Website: lowes
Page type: billing-address
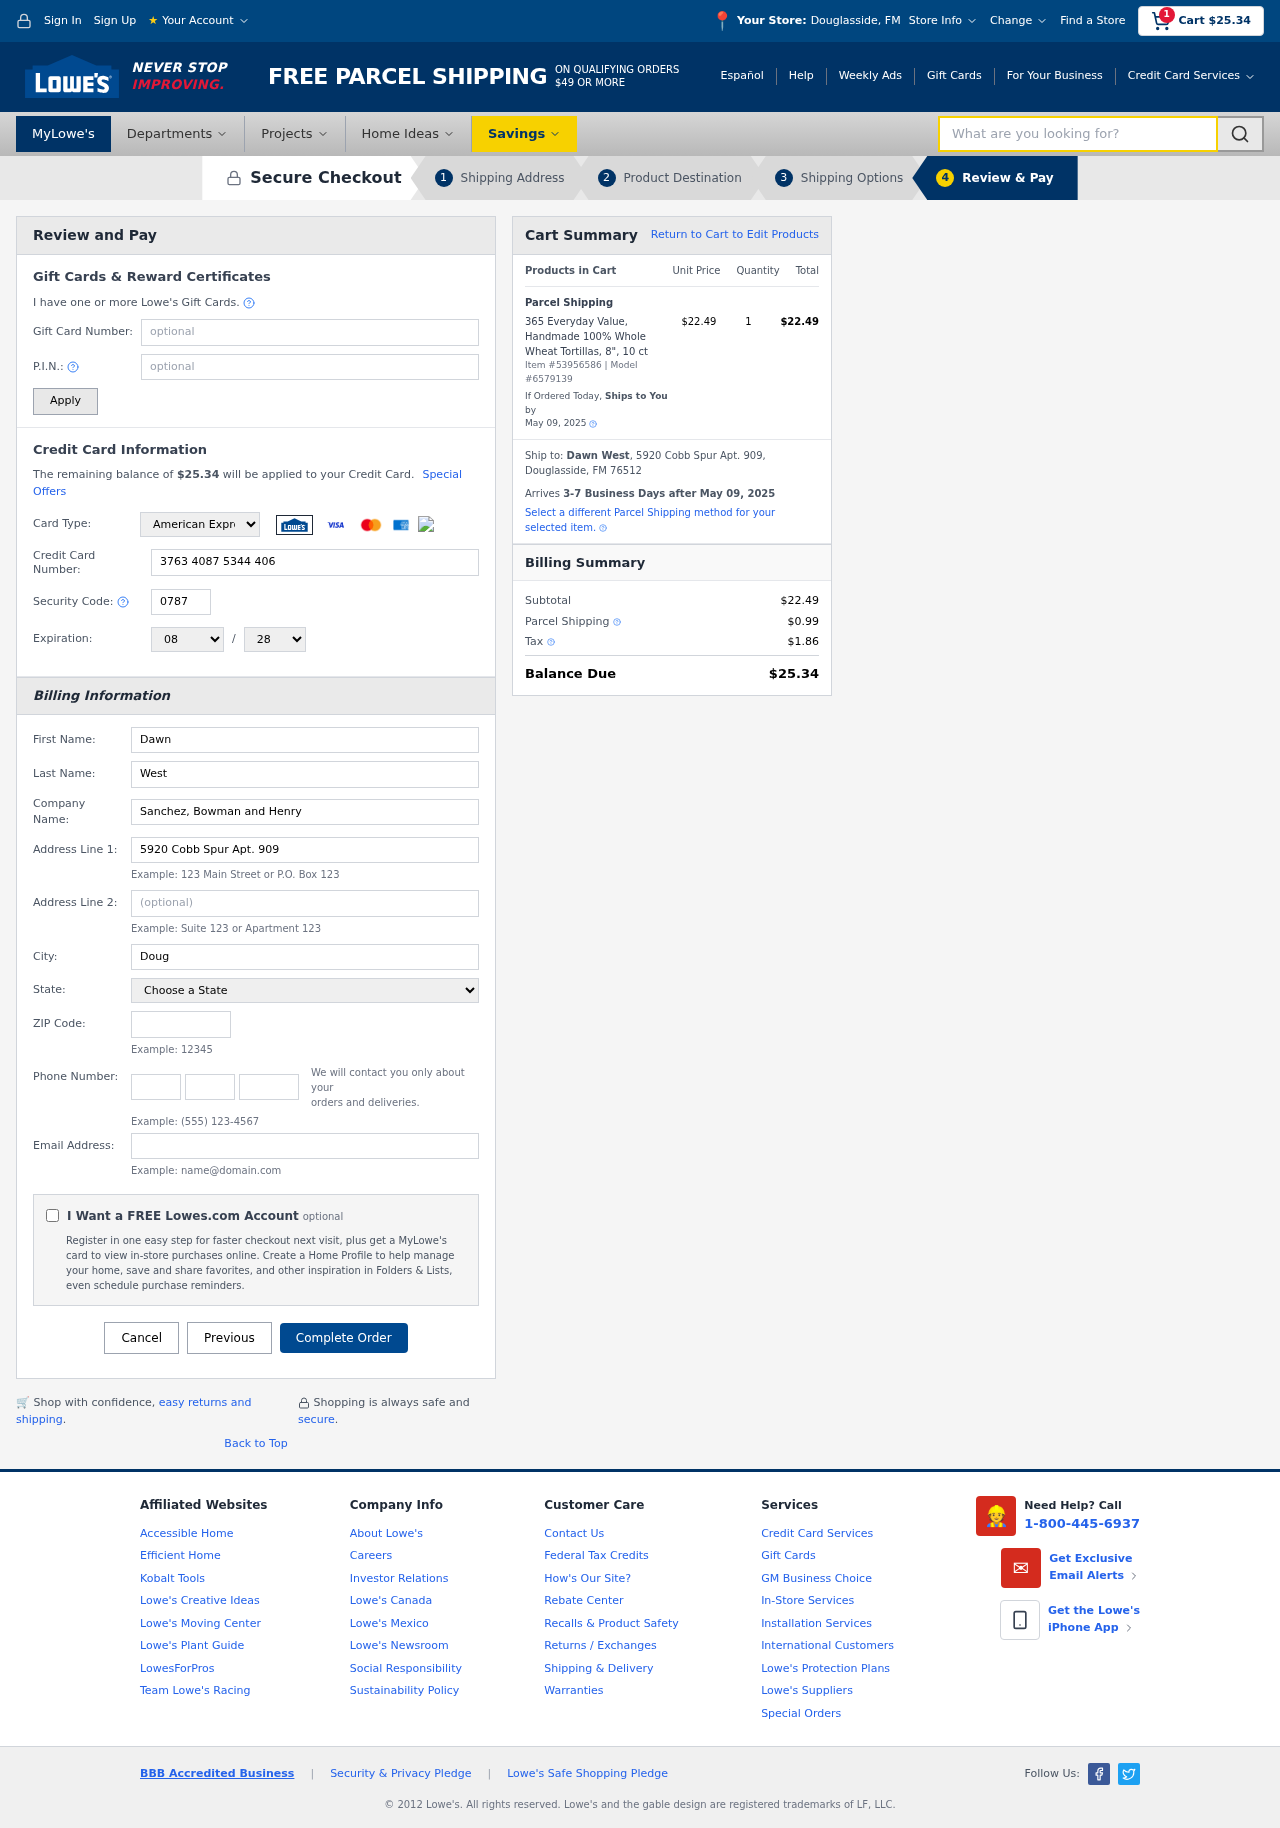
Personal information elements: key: PII_CARD_CVV
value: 0787
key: PII_CARD_EXPIRY_MONTH
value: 08
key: PII_CARD_EXPIRY_YEAR
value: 28
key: PII_CARD_NUMBER
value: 3763 4087 5344 406
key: PII_CARD_TYPE
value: American Express
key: PII_CITY
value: Douglasside
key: PII_CITY_STATE
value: Douglasside, FM
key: PII_COMPANY
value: Sanchez, Bowman and Henry
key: PII_EMAIL
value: dawnwest@yahoo.com
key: PII_FIRSTNAME
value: Dawn
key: PII_FULLNAME
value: Dawn West
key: PII_LASTNAME
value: West
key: PII_PHONE_AREA
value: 655
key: PII_PHONE_PREFIX
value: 877
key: PII_PHONE_SUFFIX
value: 4528
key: PII_POSTCODE
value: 76512
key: PII_STATE
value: FM
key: PII_STREET
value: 5920 Cobb Spur Apt. 909
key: PII_CITY_STATE_ZIP
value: Douglasside, FM 76512
Product elements: key: PRODUCT1_NAME
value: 365 Everyday Value, Handmade 100% Whole Wheat Tortillas, 8", 10 ct
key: PRODUCT1_PRICE
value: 22.49
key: PRODUCT1_QUANTITY
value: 1
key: PRODUCT_ITEM_NUMBER
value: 53956586
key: PRODUCT_MODEL_NUMBER
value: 6579139
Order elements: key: ORDER_SUBTOTAL
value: $25.34
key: ORDER_TOTAL
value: $25.34
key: ORDER_SHIPPING_DATE
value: May 09, 2025
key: ORDER_SUBTOTAL
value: $22.49
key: ORDER_DELIVERY_DATE
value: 3-7 Business Days after May 09, 2025
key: ORDER_SHIPPING_DATE2
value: May 09, 2025
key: ORDER_SUBTOTAL2
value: $22.49
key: ORDER_SHIPPING_COST
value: $0.99
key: ORDER_TAX
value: $1.86
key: ORDER_TOTAL2
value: $25.34
Search elements: key: HEADER_SEARCH
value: What are you looking for?